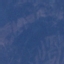
Label: HerbaceousVegetation